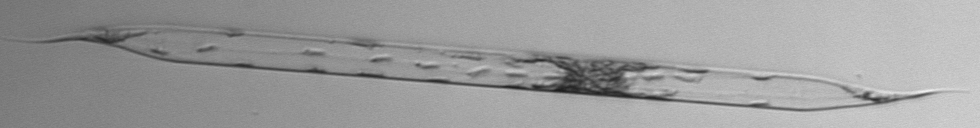
Label: Rhizosolenia